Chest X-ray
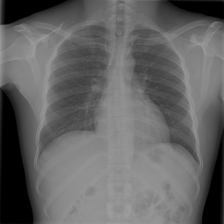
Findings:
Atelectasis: negative
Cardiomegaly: negative
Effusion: negative
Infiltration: negative
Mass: negative
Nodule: negative
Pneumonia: negative
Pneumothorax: negative
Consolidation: negative
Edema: negative
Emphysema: negative
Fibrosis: negative
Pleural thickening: negative
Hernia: negative